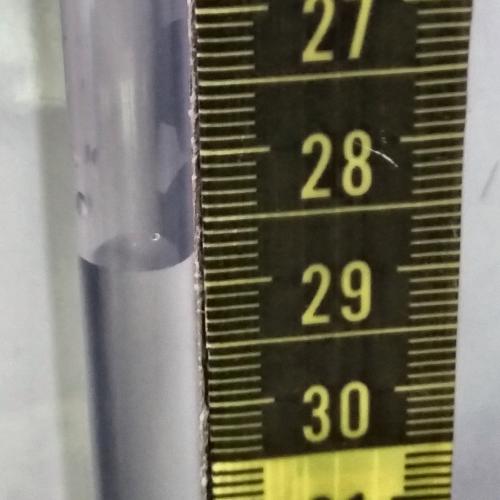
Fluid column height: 28.8 cm